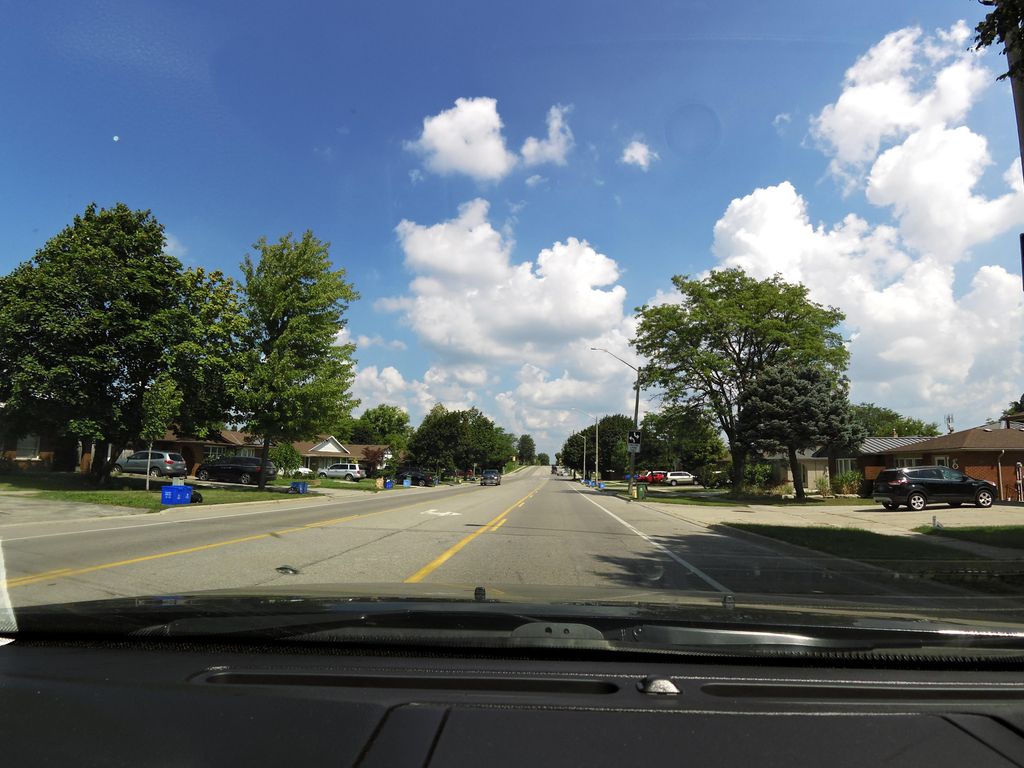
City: hamilton